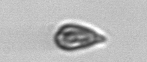
Label: Cryptophyta